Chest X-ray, PA view. Patient: 52 years old, sex F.
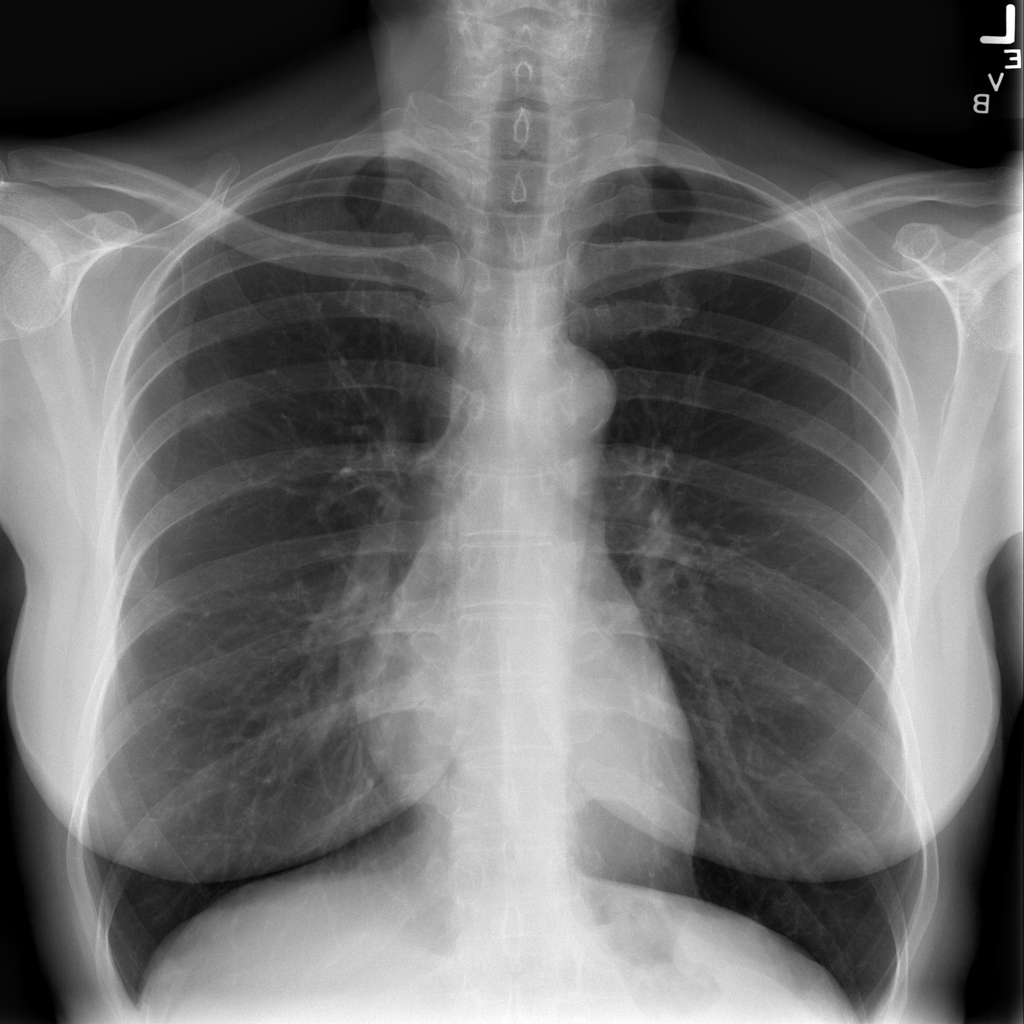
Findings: No Finding